Question: I'm using Seaborn's FacetGrid to plot some histograms, and I think the automatic bin sizing uses just the data of each category (rather than each subplot), which leads to some weird results (see skinny green bins in 'y = 2'):
'''
g = sns.FacetGrid(df, row='y', hue='category', size=3, aspect=2, sharex='none')
_ = g.map(plt.hist, 'x', alpha=0.6)
'''

Is there a way (using Seaborn, not falling back to matplotlib) to make the histogram bin sizes equal for each plot?
I know I can specify all the bin widths manually, but that forces all the histograms to be the same x range (see notebook).
Notebook: <URL>
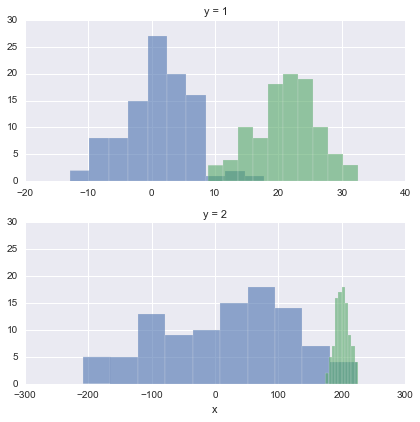
Answer: You'll need to define a wrapper function for 'plt.hist' that does the hue grouping itself, something like
'''
%matplotlib inline
import numpy as np
import seaborn as sns
import matplotlib.pyplot as plt
tips = sns.load_dataset("tips")
tips.loc[tips.time == "Lunch", "total_bill"] *= 2
def multihist(x, hue, n_bins=10, color=None, **kws):
bins = np.linspace(x.min(), x.max(), n_bins)
for _, x_i in x.groupby(hue):
plt.hist(x_i, bins, **kws)
g = sns.FacetGrid(tips, row="time", sharex=False)
g.map(multihist, "total_bill", "smoker", alpha=.5, edgecolor="w")
'''
<URL>